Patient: sex M, age 60
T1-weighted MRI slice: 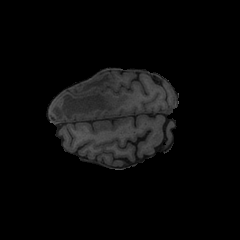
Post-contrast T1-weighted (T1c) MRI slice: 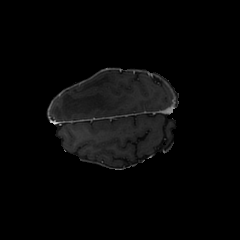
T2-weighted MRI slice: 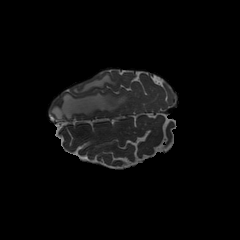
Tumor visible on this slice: yes
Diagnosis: Glioblastoma, IDH-wildtype
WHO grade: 4